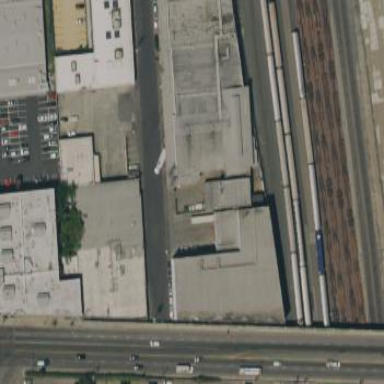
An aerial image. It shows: Factory building.